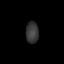
Tissue: lung
Cell type: Epithelial cells
Senescence score: 0.1536
Nuclear area (px): 268
Mean DAPI intensity: 55.313